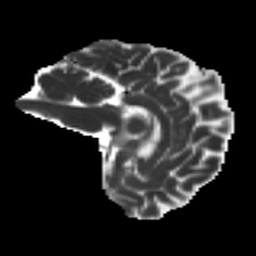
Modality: MD
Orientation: sagittal
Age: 43
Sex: female
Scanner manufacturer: ge
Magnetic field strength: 3 T
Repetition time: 7.8 s
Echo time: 0.0606 s